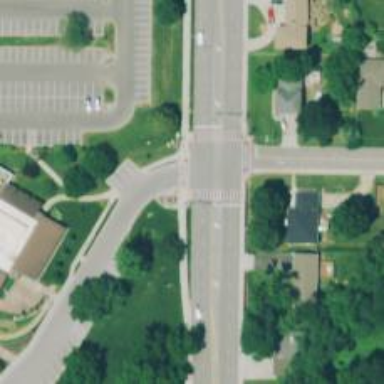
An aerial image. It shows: Solid crossing edge road marking.